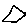
Label: triangle